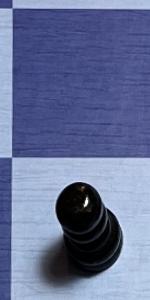
Label: Pawn_Black